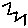
Label: zigzag